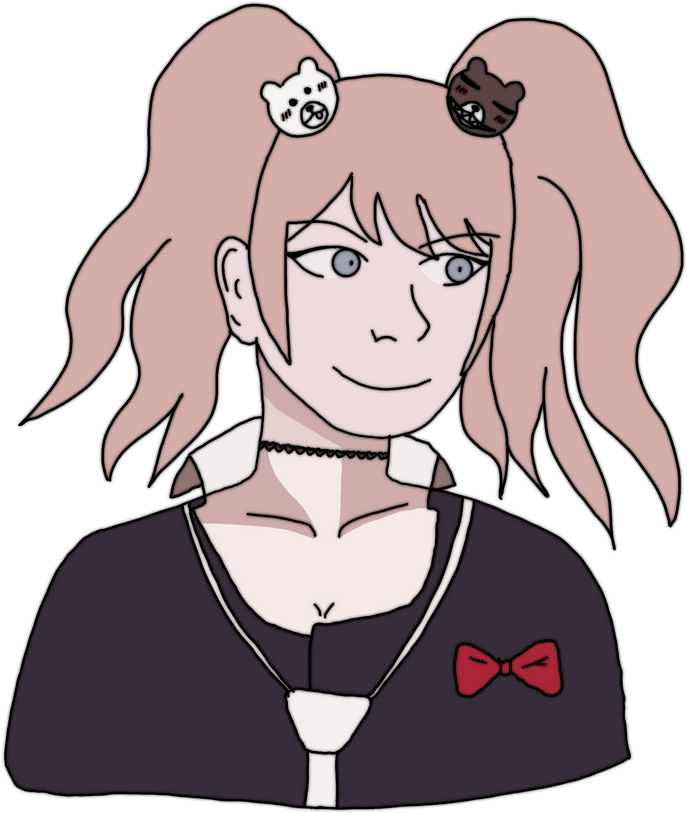
Label: 5_Doomer_Girl